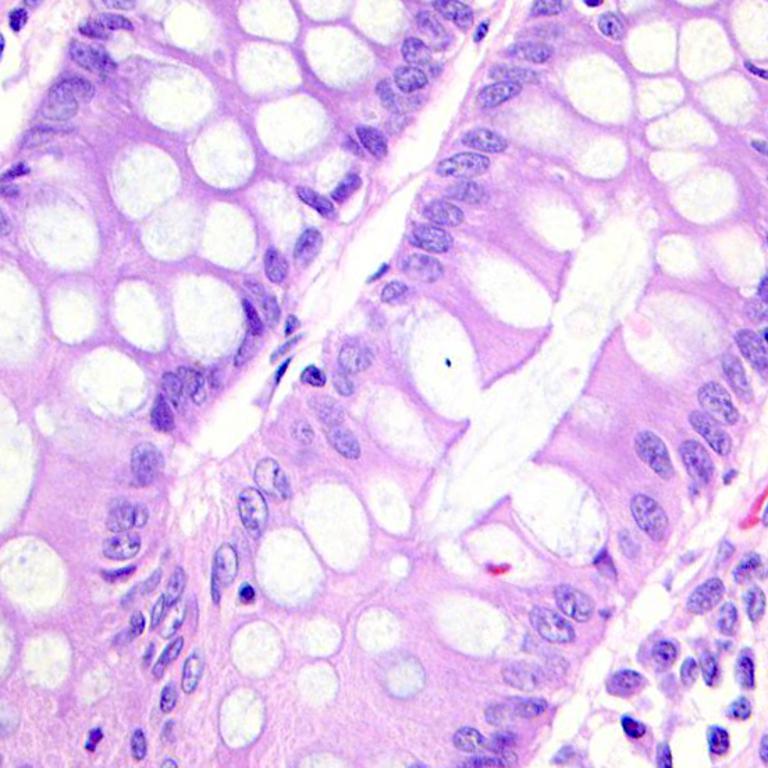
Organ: colon
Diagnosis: benign